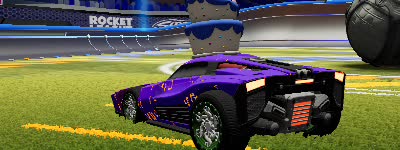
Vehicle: breakout